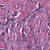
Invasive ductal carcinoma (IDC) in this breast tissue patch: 1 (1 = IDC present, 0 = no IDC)